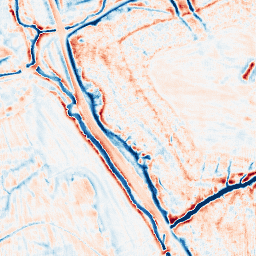
Category: edge_preserving
Decomposition family: bilateral
Decomposition parameters: d: 15
sigma_color: 25
sigma_space: 100
Upsampling method: fft_zeropad
Upsampling parameters: scale: 4
Upsampling scale: 4